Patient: sex F, age 62
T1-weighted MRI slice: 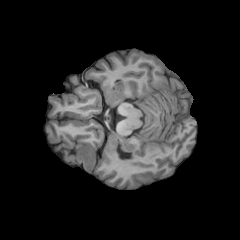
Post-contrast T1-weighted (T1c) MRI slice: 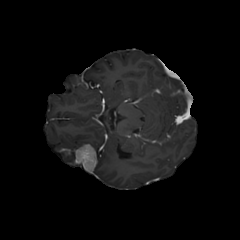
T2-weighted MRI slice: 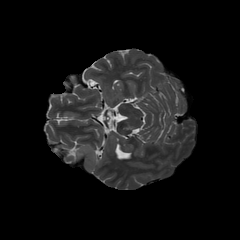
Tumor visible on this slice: no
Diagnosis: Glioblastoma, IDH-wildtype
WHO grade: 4